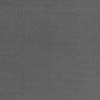
Atmospheric dust classification: not_dusty